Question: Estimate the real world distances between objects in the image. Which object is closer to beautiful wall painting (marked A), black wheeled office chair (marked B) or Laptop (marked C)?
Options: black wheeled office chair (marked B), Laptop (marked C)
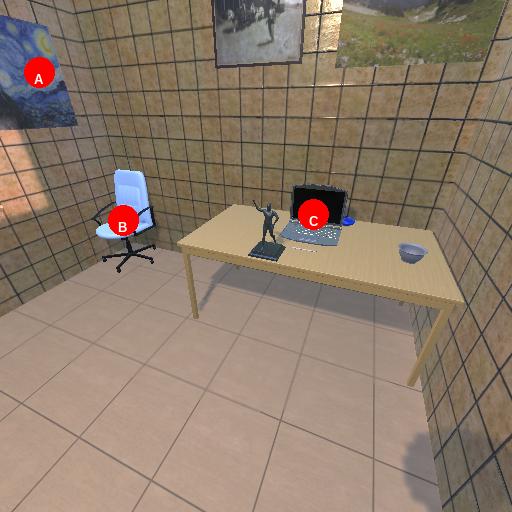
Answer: black wheeled office chair (marked B)